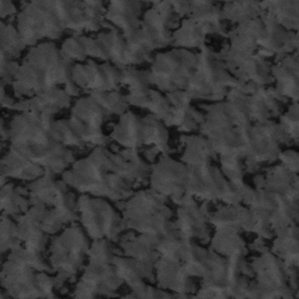
Label: frost